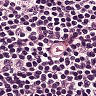
Metastatic tissue present: no